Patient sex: F
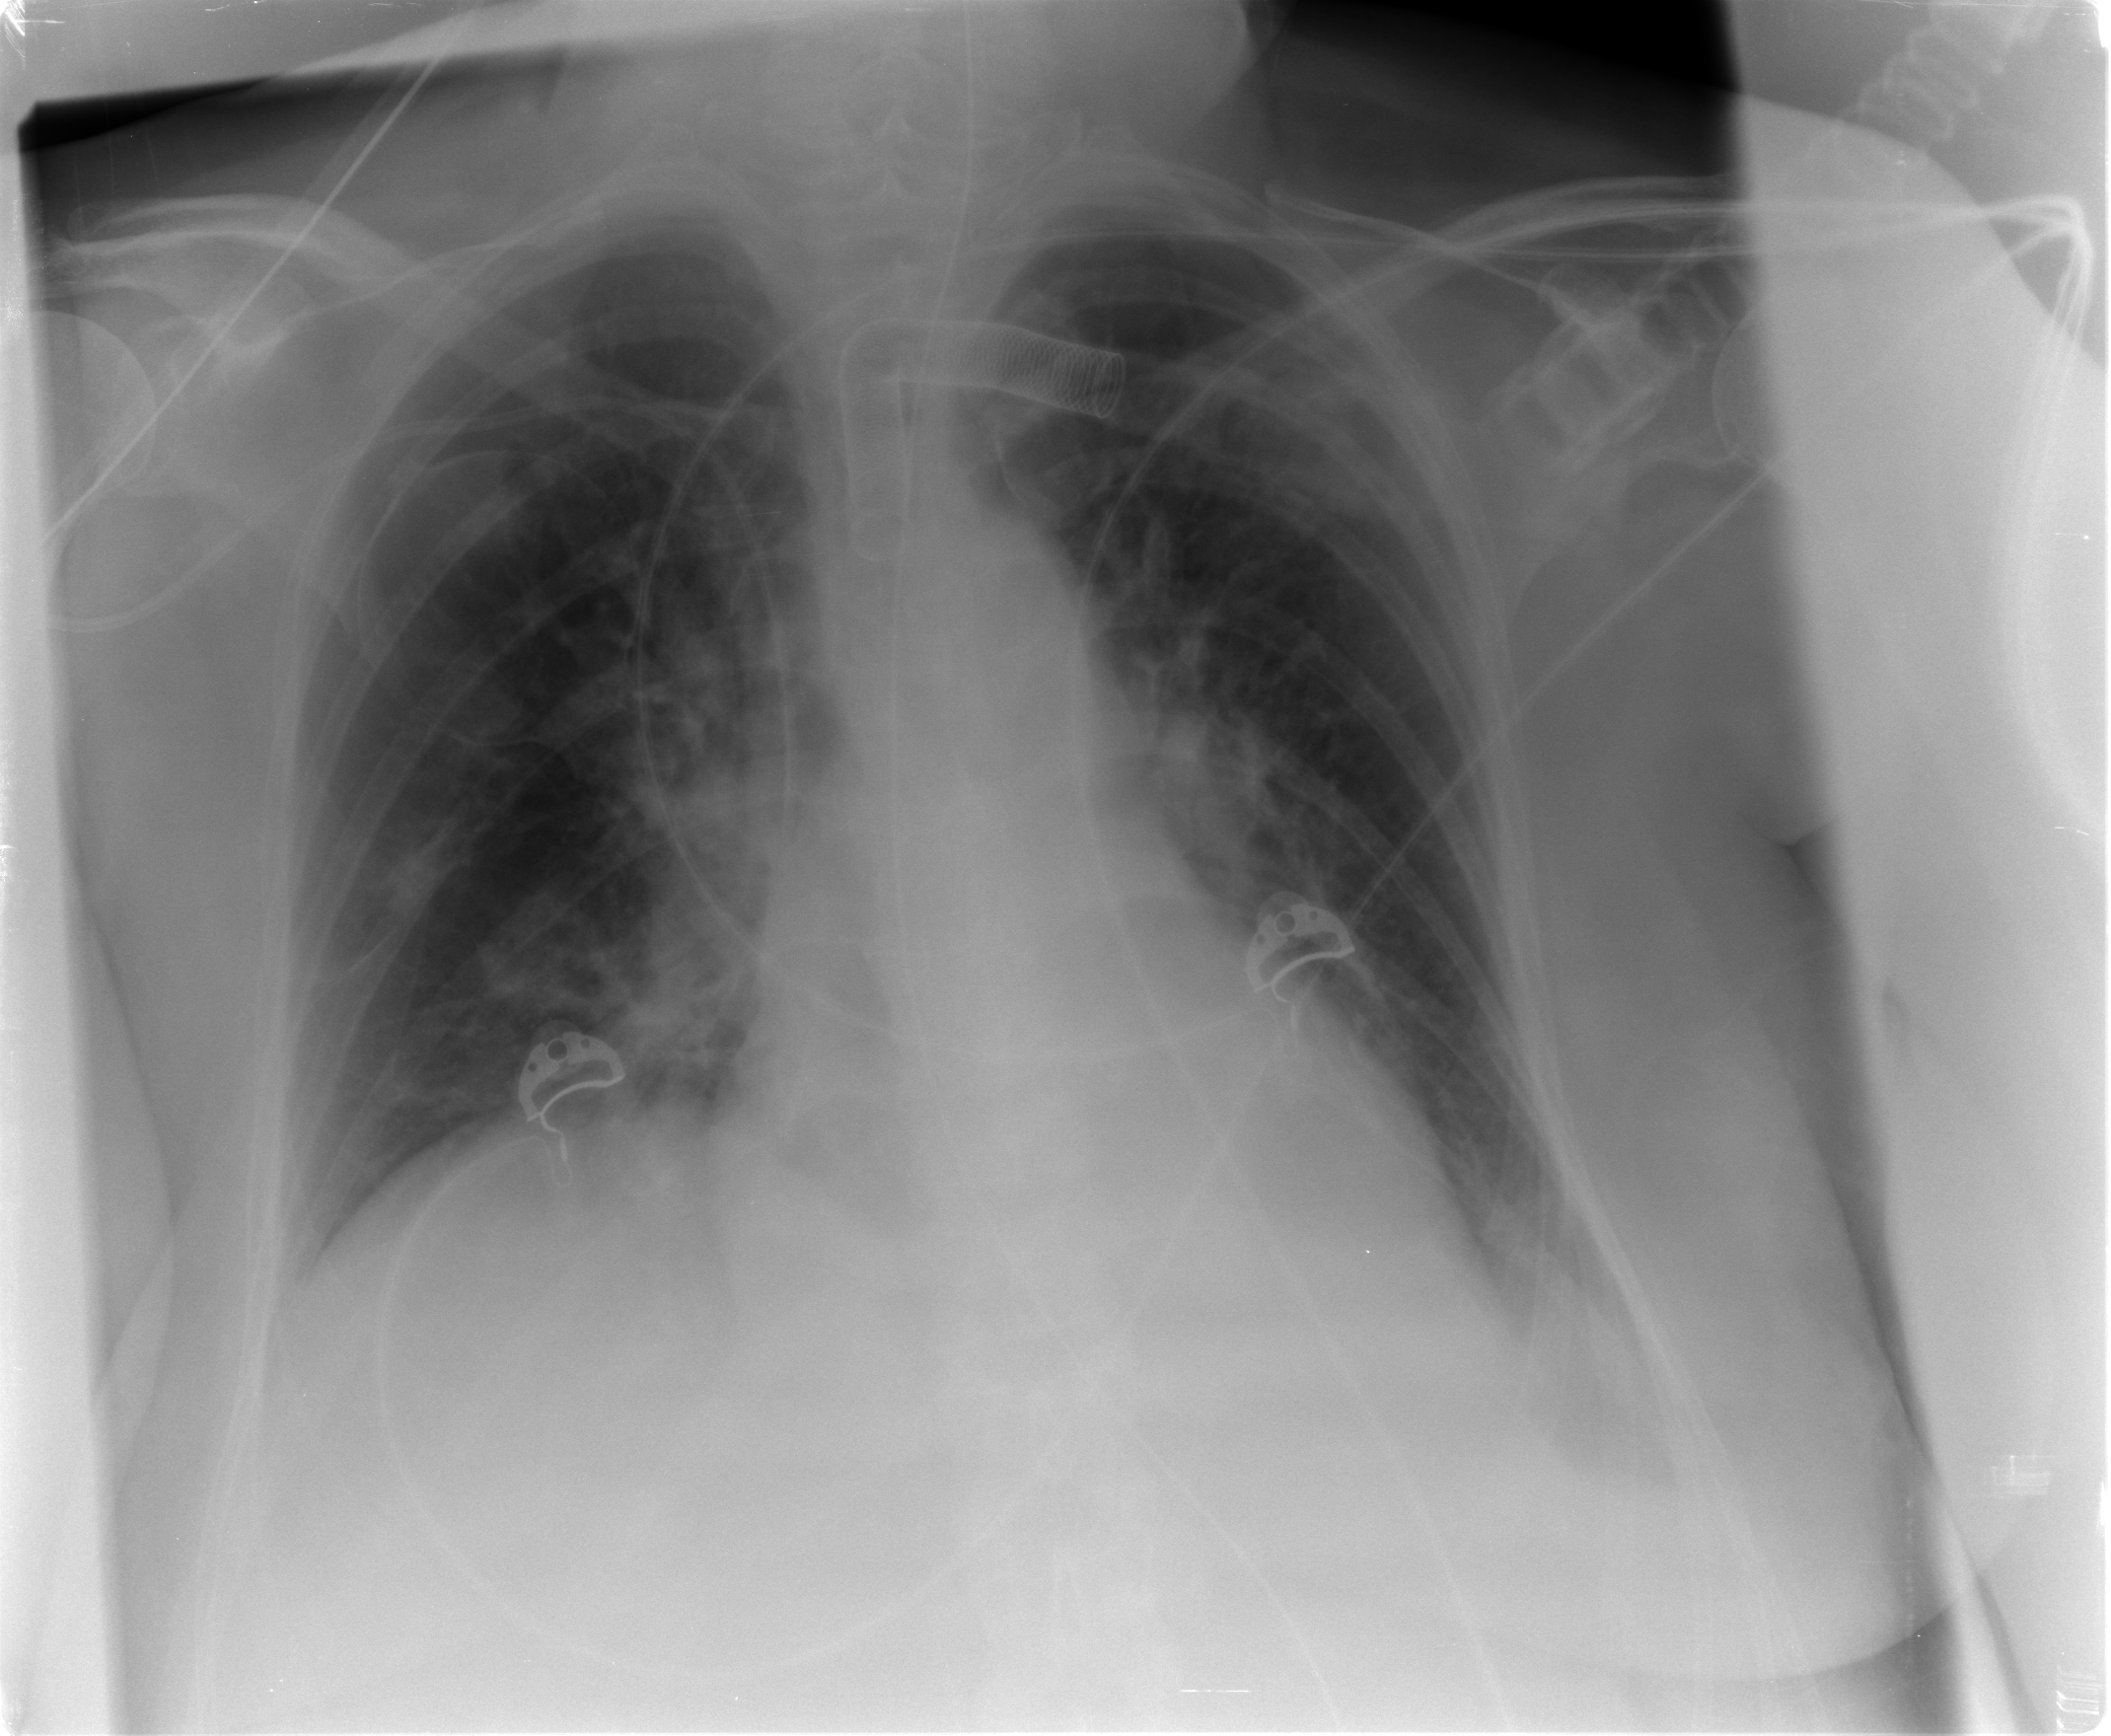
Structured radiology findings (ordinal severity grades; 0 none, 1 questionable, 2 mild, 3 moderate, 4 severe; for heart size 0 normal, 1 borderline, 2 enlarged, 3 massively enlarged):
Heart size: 1
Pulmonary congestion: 2
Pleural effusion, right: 0
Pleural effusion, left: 1
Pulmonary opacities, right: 2
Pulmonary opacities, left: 1
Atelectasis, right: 2
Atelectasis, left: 2